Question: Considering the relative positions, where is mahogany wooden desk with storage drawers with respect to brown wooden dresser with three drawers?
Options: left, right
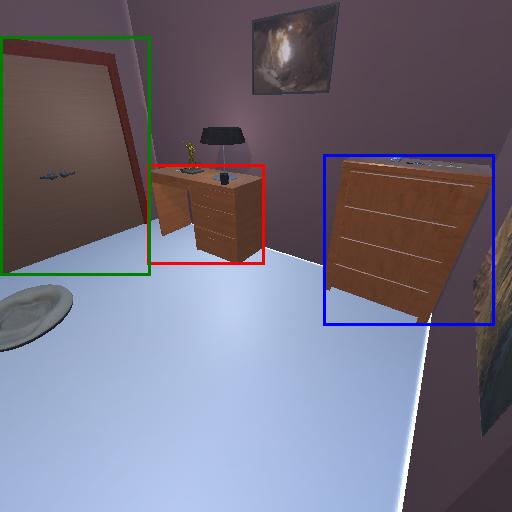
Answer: left